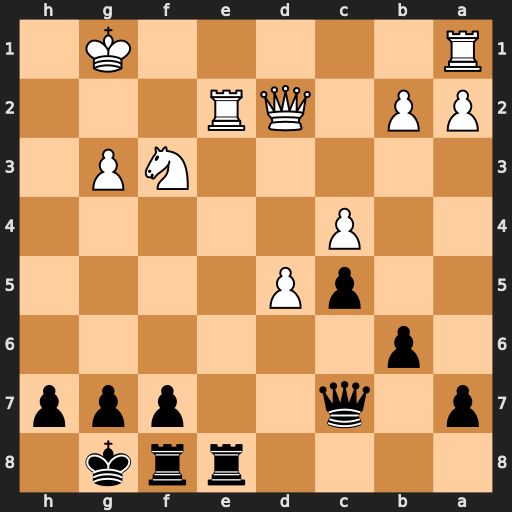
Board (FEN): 4rrk1/p1q2ppp/1p6/2pP4/2P5/5NP1/PP1QR3/R5K1
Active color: b
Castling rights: -
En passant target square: -
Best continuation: Qxg3+ Rg2 Qxf3